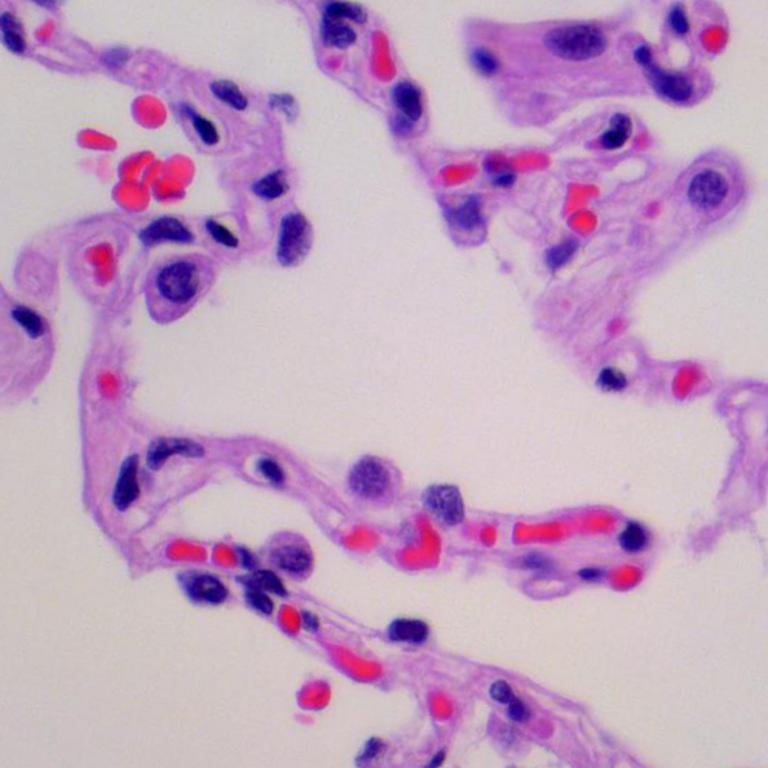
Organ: lung
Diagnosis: benign